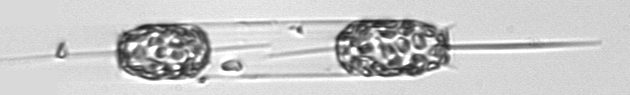
Label: Ditylum_brightwellii